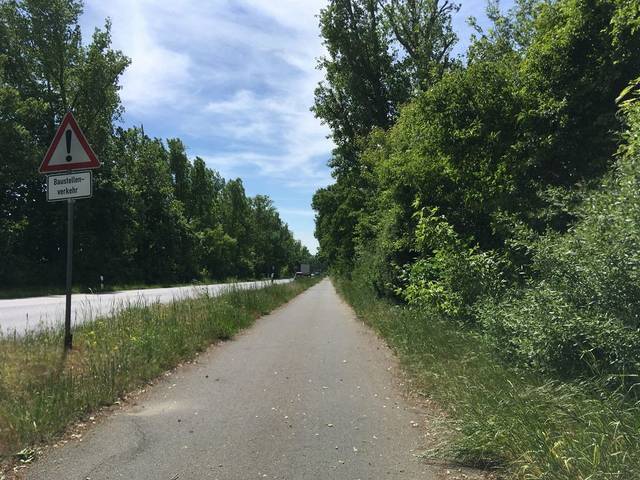
Region: Germany
Coordinates: 52.593, 13.495